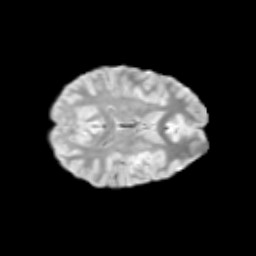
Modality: T2w
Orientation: axial
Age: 10
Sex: female
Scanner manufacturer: siemens
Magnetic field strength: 3 T
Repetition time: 3.8 s
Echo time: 0.07 s